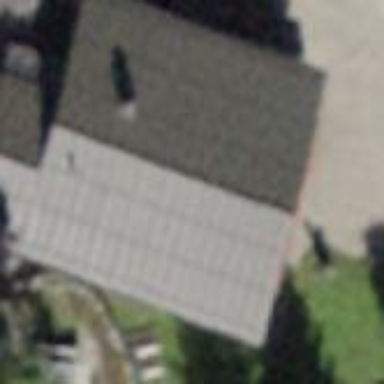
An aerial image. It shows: Building with tile roof.